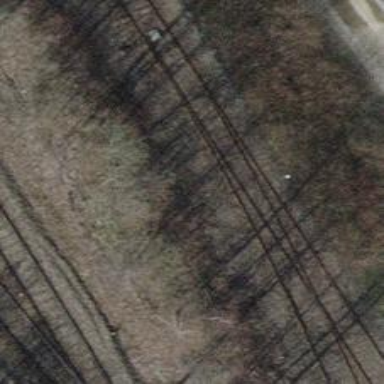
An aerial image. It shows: Railway switch.